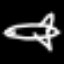
Label: airplane